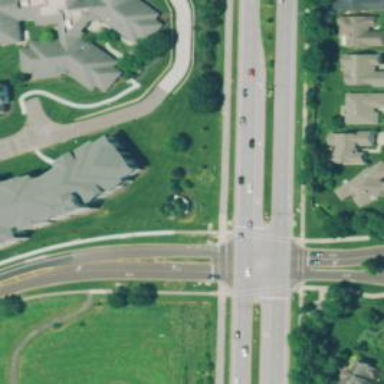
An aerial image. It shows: Road with dash markings.